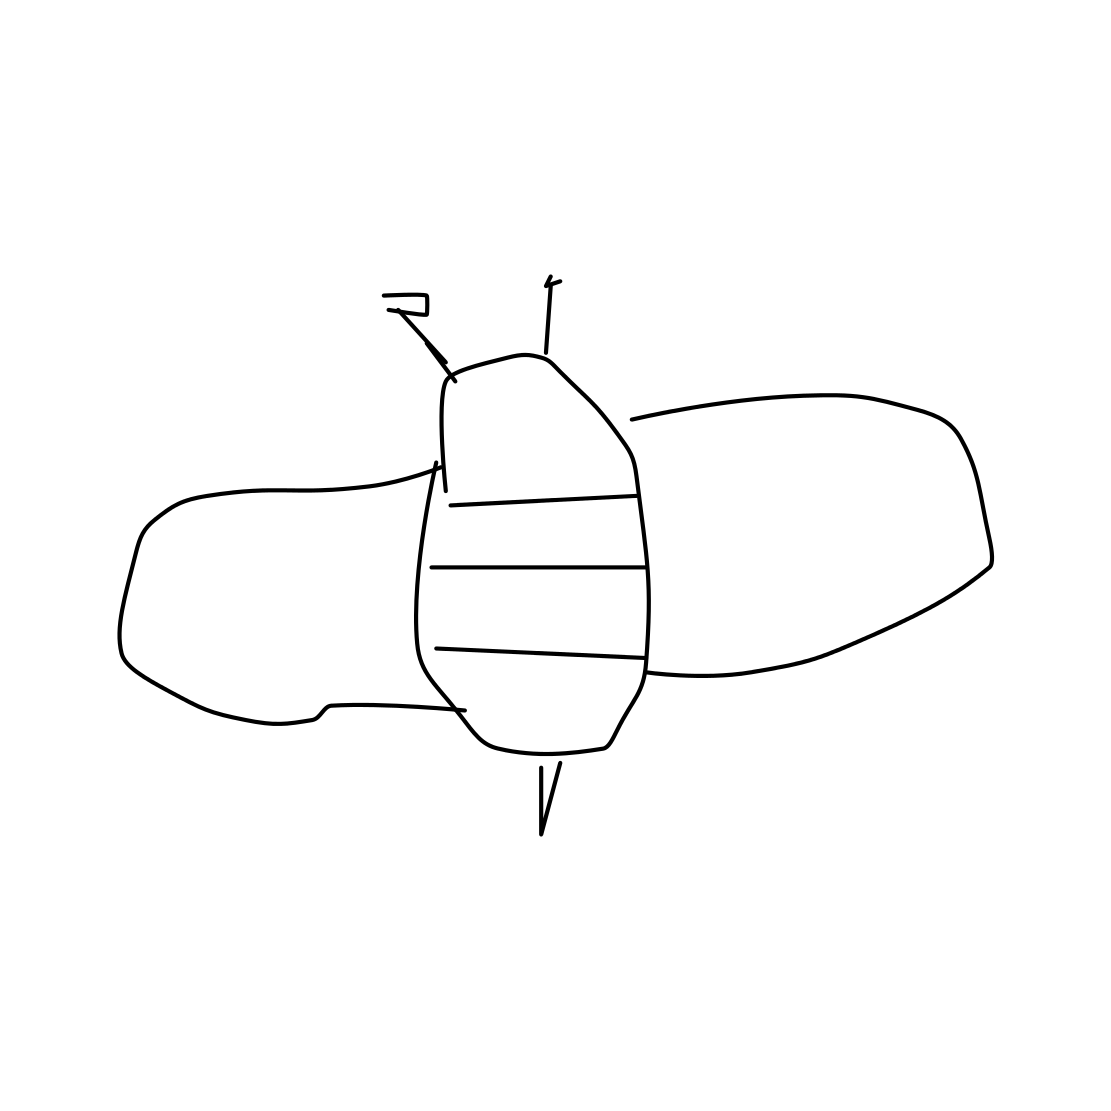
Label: bee